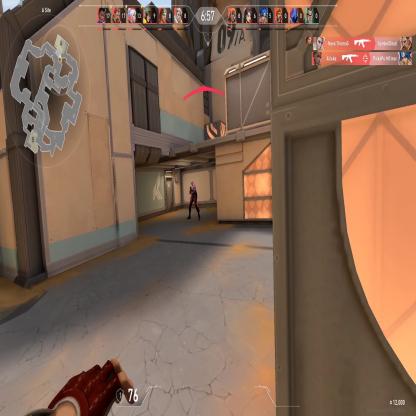
Label: enemy